Interaction volume radius: 5 \u00c5
Interaction volume height: 15 \u00c5
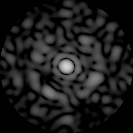
Disorder parameter: 0.7712